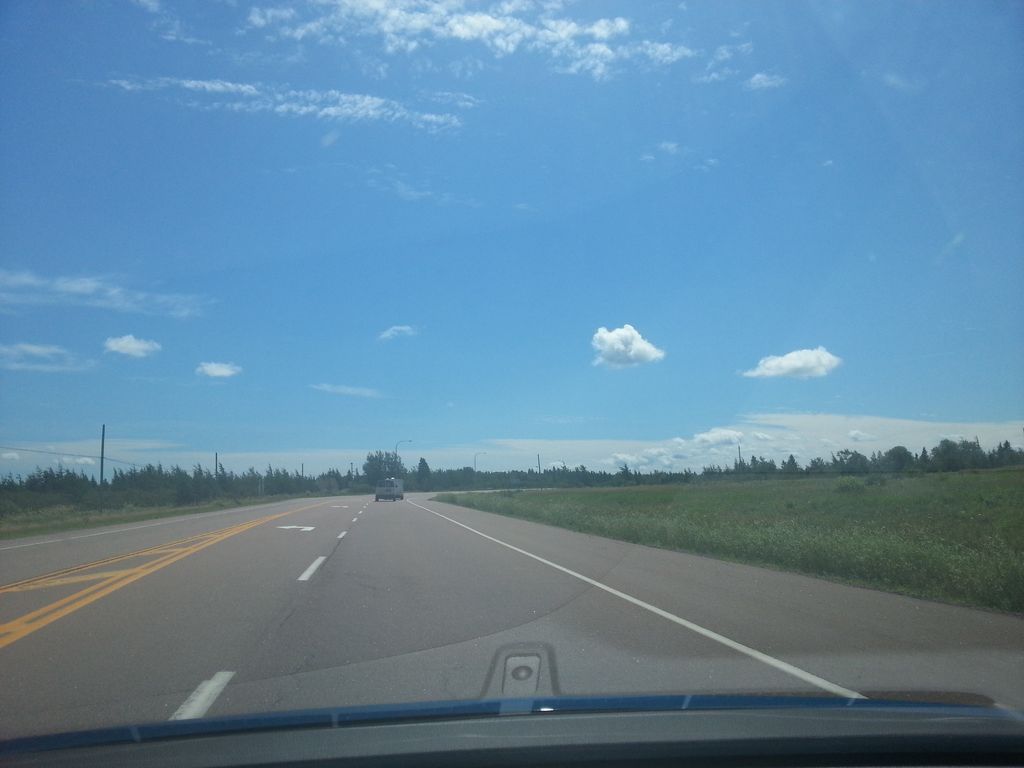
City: charlottetown